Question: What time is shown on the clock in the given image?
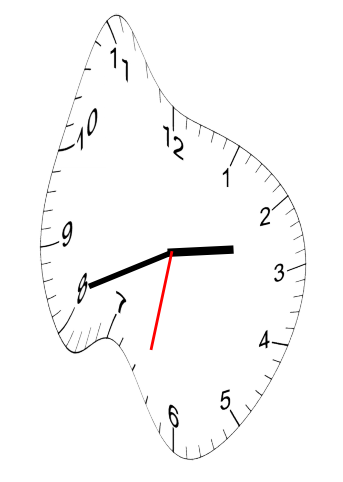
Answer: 02:41:32